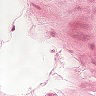
Metastatic tissue present: no